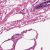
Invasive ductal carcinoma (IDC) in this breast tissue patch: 0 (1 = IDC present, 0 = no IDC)